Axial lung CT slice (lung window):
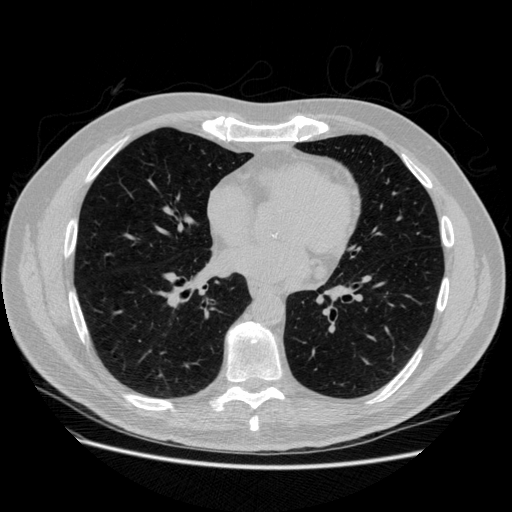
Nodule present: no